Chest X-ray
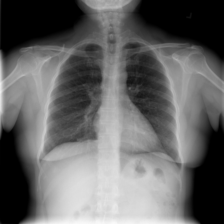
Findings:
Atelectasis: negative
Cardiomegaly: negative
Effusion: negative
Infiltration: negative
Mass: negative
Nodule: negative
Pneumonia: negative
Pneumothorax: negative
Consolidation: negative
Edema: negative
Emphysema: negative
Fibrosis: negative
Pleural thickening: negative
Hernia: negative